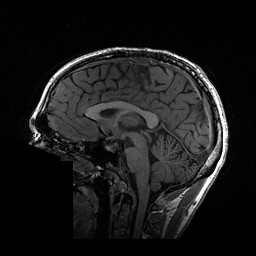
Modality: T1w
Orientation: axial